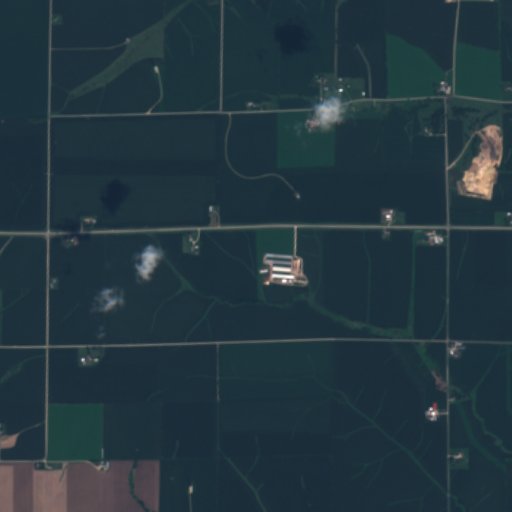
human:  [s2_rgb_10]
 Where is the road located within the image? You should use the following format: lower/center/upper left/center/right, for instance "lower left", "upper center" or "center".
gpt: There is no road in the image.